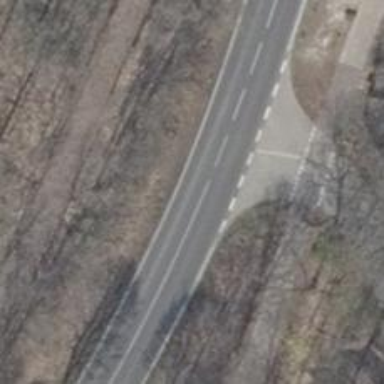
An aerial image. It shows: Secondary road with asphalt surface.